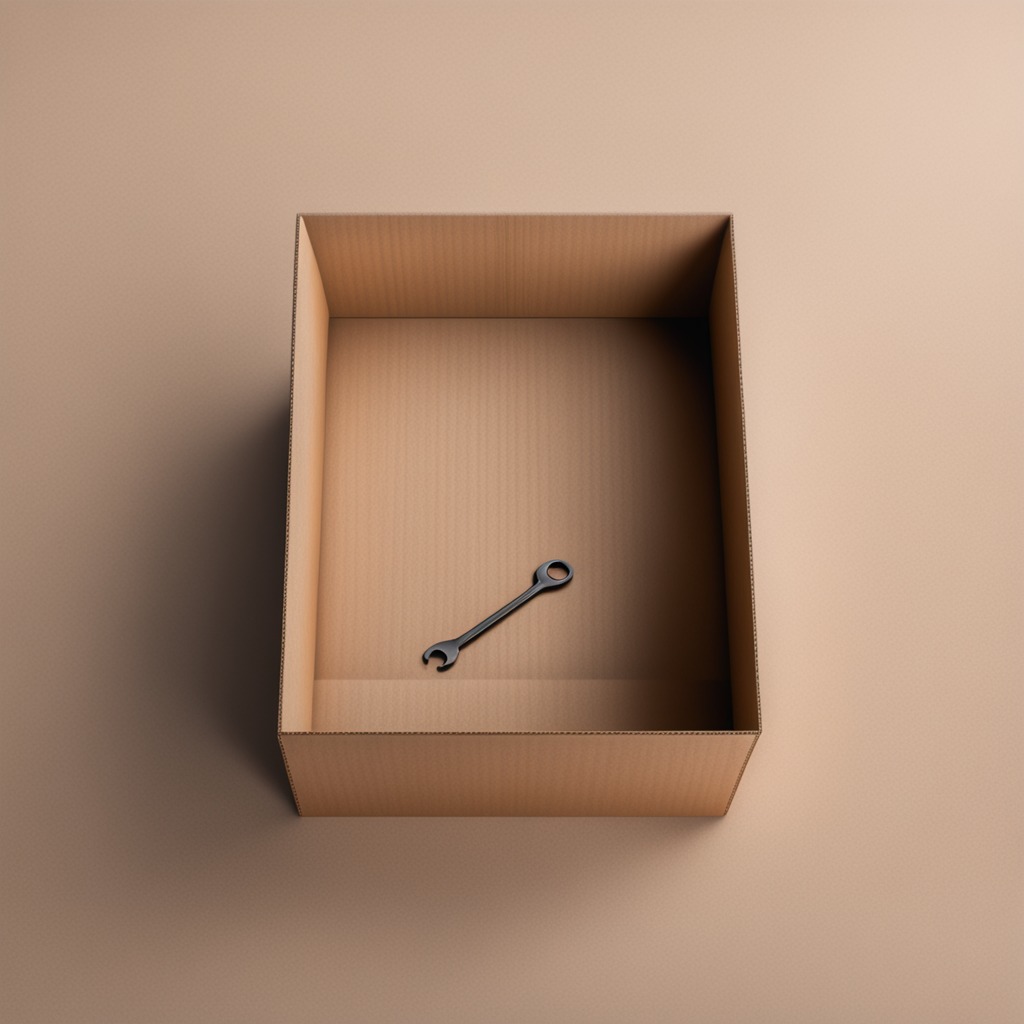
An wrench lying on the clean dry cardboard box surface in an outdoor workshop during daytime bright natural light soft shadows slightly creased but